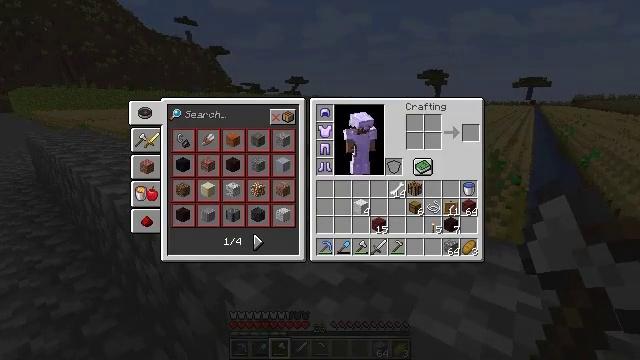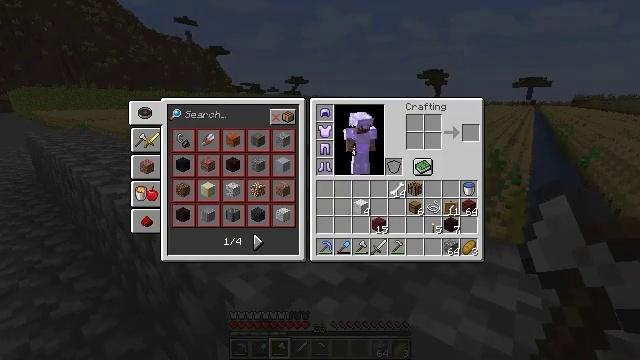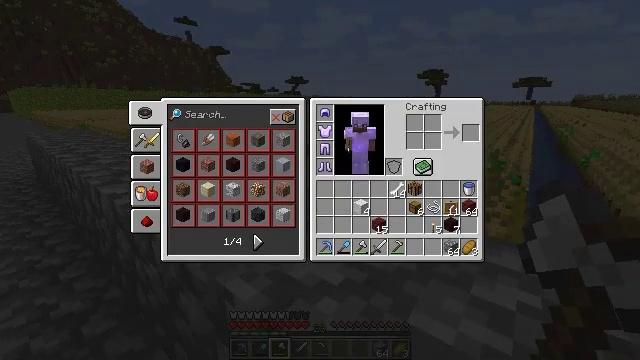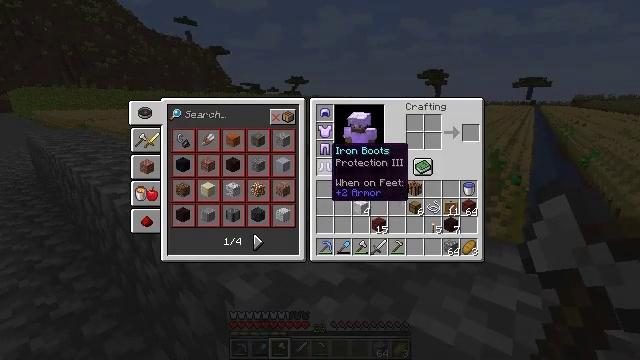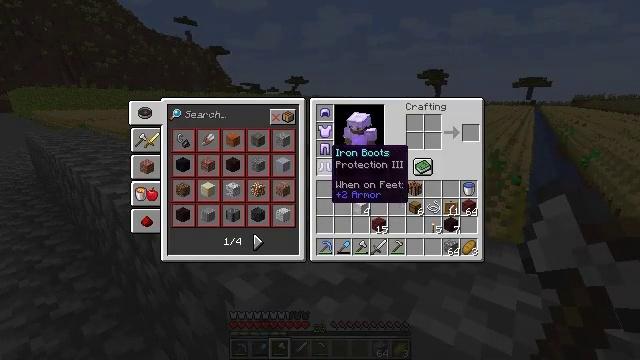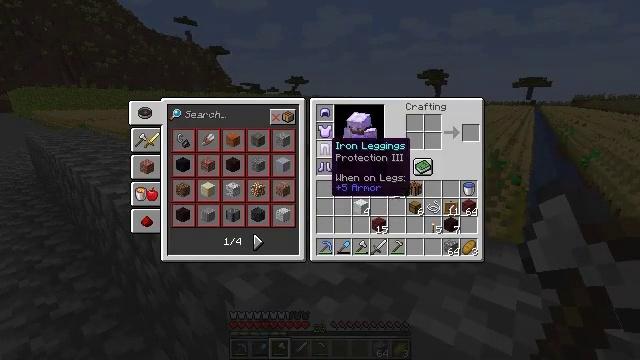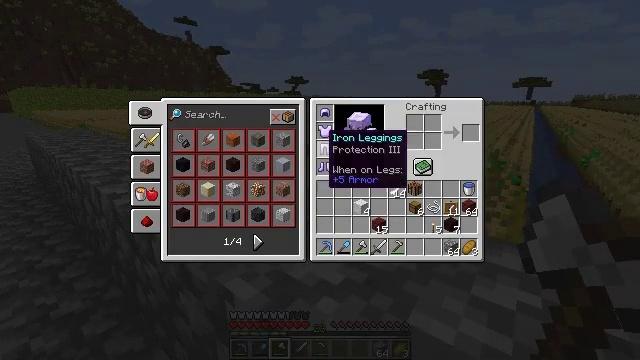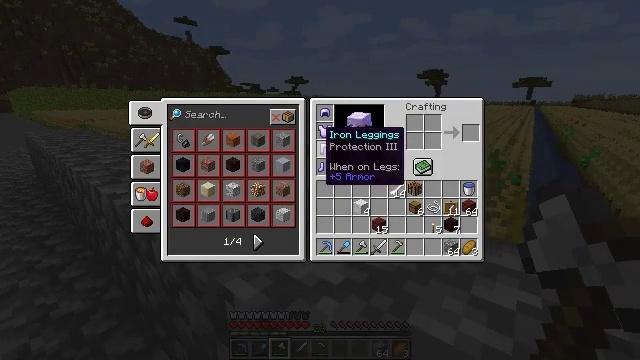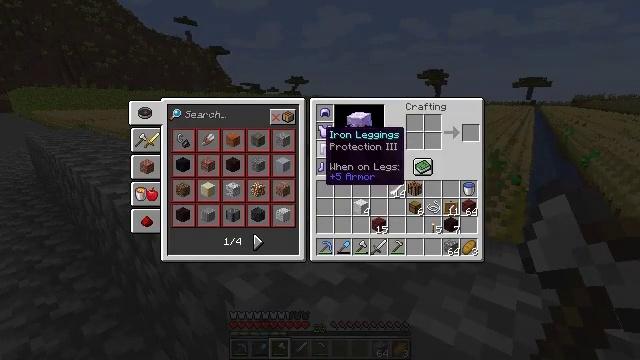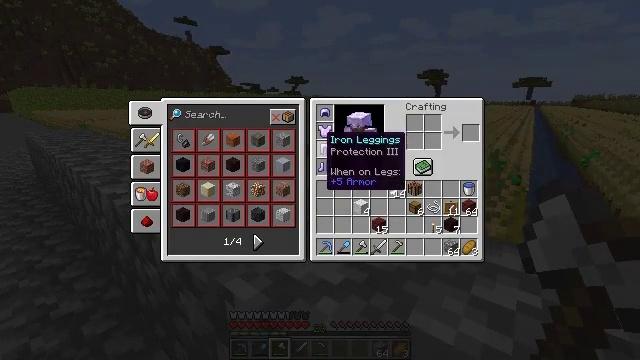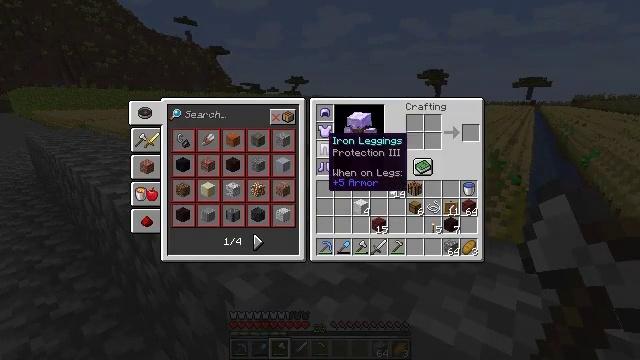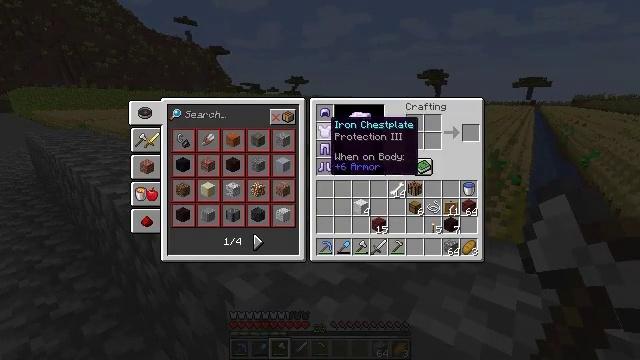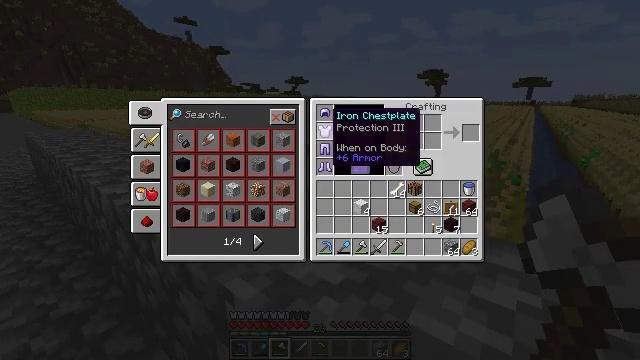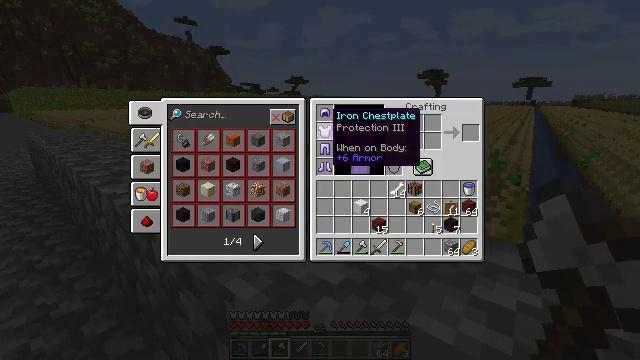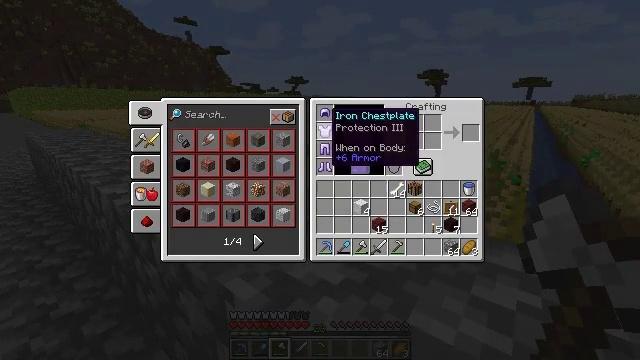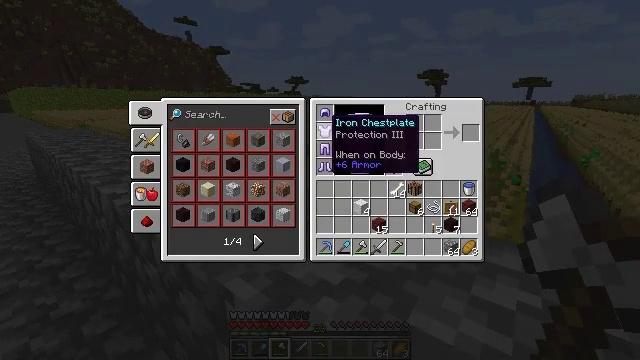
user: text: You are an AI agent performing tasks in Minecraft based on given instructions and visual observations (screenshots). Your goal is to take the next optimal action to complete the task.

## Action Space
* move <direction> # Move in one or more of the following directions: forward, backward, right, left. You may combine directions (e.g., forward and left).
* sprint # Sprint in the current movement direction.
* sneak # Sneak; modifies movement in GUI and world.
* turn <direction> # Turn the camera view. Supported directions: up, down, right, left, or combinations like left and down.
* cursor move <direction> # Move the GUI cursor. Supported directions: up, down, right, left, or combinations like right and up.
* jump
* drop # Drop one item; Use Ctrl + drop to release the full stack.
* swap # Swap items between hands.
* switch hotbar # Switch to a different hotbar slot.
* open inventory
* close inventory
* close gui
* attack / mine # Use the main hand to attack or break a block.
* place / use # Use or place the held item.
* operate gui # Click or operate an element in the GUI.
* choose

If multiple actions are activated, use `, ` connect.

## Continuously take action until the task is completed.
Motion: motion action
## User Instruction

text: Gather sugar cane for crafting.
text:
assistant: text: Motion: cursor move left and up
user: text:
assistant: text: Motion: cursor move left
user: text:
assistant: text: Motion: cursor move left and down
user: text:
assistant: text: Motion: no_op
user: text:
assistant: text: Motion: no_op
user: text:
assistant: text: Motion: cursor move up
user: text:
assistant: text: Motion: no_op
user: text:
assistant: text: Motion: no_op
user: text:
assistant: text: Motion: no_op
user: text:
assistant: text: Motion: no_op
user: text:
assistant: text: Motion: cursor move up
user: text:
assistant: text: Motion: cursor move up
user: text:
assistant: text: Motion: no_op
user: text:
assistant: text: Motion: no_op
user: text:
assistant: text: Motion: cursor move down
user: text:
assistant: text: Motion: no_op
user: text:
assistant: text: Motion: cursor move up
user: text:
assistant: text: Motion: cursor move up
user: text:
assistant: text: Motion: no_op
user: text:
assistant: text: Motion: no_op
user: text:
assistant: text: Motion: turn down, close gui
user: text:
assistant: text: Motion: turn right and down
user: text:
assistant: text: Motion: turn down
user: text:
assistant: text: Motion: turn left and down
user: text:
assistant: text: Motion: turn left
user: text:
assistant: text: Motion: turn left
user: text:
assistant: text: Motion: move forward, turn left
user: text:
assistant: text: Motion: move forward and move left, turn left
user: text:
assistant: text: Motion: move forward and move left
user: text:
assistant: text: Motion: move forward and move left